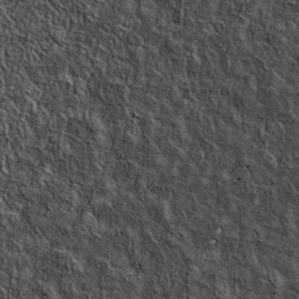
Label: non_frost